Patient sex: M
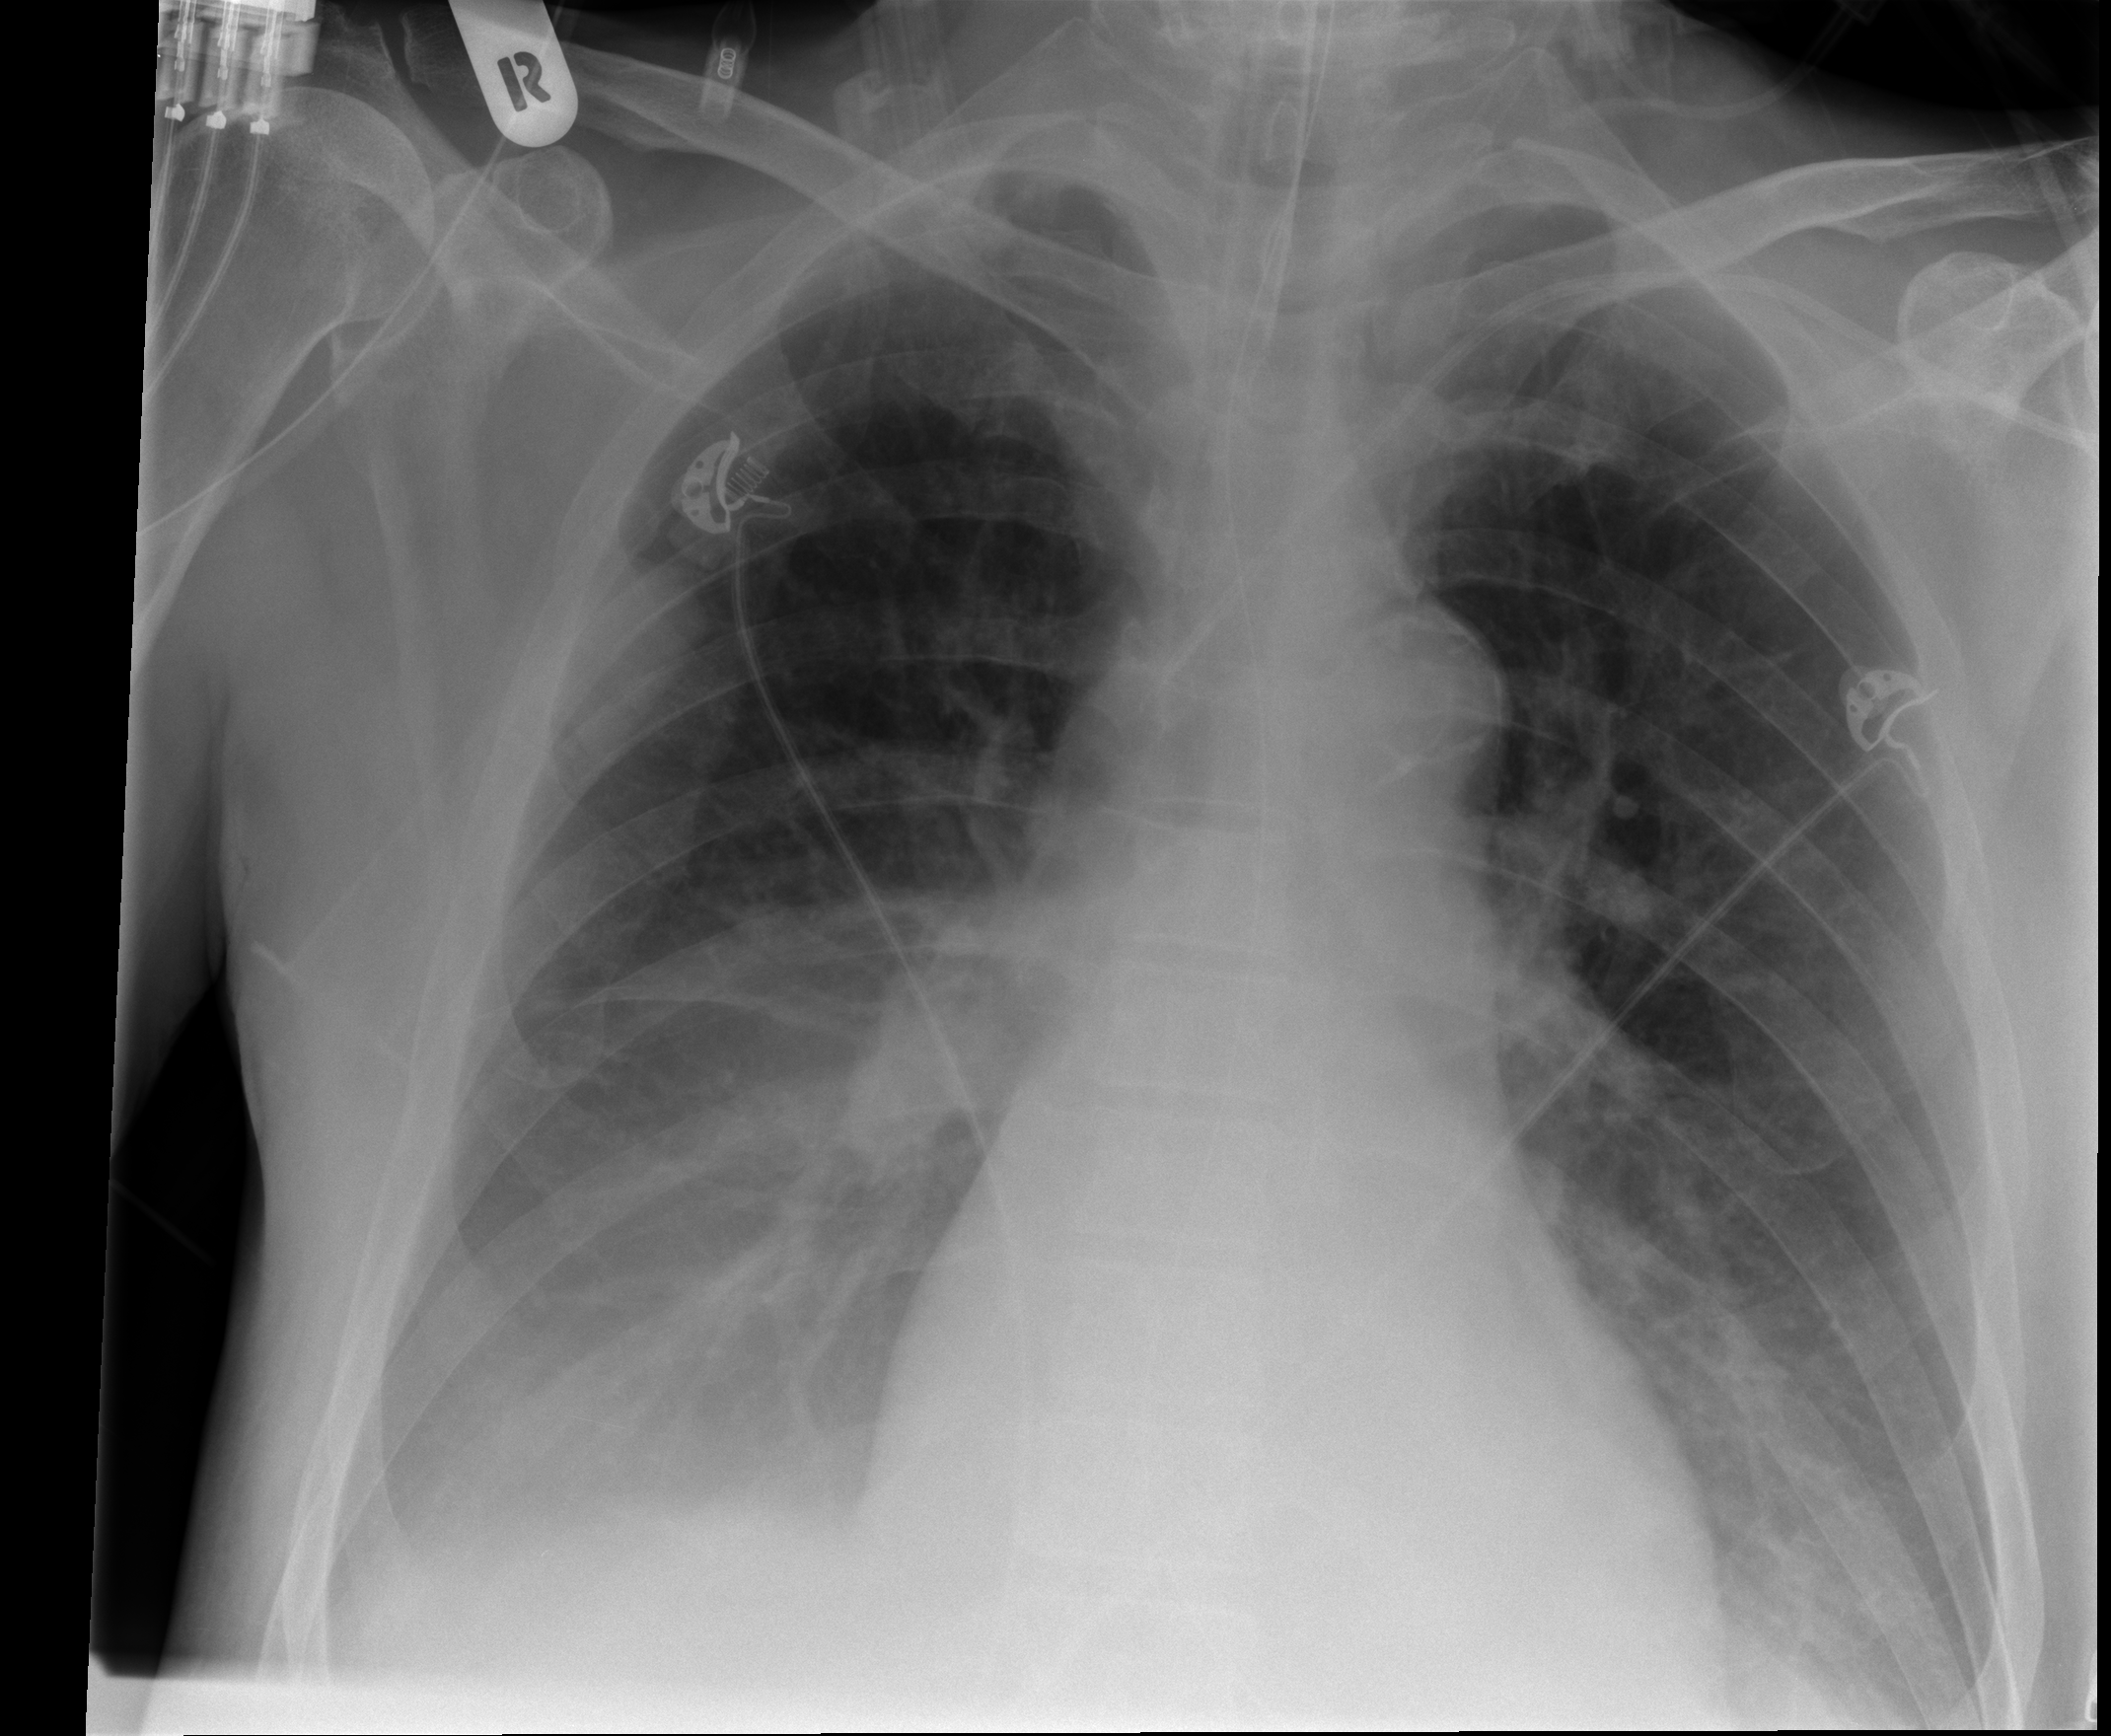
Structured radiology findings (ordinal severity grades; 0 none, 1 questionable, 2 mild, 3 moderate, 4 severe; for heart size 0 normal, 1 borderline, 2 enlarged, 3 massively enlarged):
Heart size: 0
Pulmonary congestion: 2
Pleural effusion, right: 2
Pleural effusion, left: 1
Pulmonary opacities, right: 0
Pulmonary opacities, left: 0
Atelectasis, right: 2
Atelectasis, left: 2